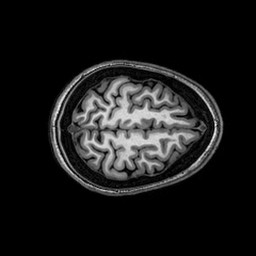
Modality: T1w
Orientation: axial
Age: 20
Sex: female